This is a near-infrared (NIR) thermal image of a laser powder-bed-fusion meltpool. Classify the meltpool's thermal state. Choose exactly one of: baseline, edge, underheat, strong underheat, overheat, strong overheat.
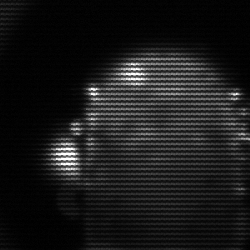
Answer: baseline